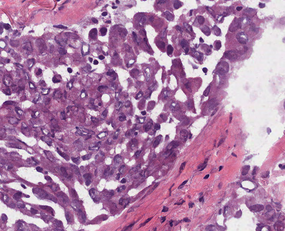
Tumor epithelial tissue: yes
Tumor-associated stroma tissue: yes
Normal tissue: no